Field crop: maize
Growth stage: 2
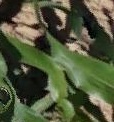
Species: maize